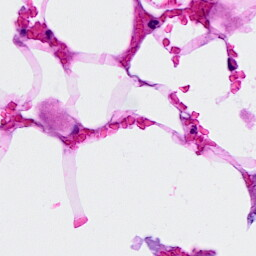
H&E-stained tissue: Breast